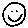
Label: smiley face